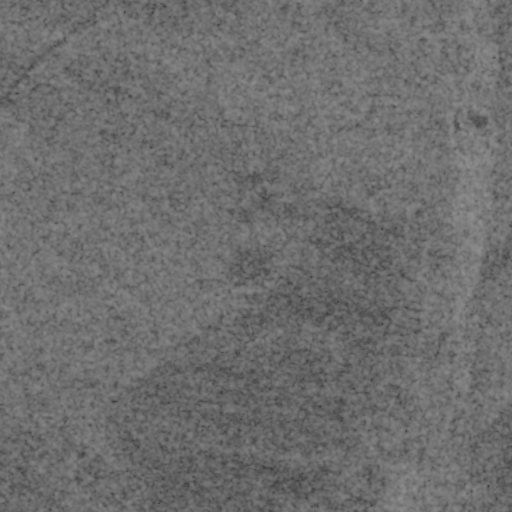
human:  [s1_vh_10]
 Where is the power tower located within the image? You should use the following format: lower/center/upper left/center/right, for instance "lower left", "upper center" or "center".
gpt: The power tower is located in the upper left of the image.
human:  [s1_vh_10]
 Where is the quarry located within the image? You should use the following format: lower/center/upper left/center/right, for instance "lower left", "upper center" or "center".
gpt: The quarry is located in the upper of the image.
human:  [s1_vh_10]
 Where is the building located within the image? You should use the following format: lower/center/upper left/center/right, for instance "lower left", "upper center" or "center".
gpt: The building is located in the upper right of the image.
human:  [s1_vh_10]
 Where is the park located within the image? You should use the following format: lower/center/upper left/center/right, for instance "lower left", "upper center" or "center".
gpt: There is no park in the image.

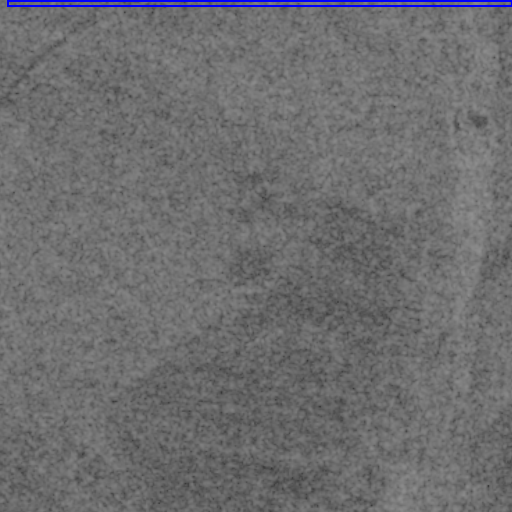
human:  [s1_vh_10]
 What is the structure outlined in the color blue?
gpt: The structure outlined in blue is a quarry.
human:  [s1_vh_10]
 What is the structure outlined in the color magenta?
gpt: There is no magenta outline.